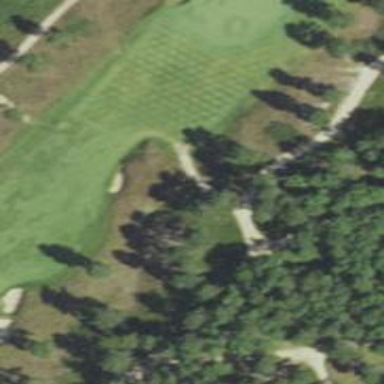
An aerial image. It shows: Path designated for golf carts.